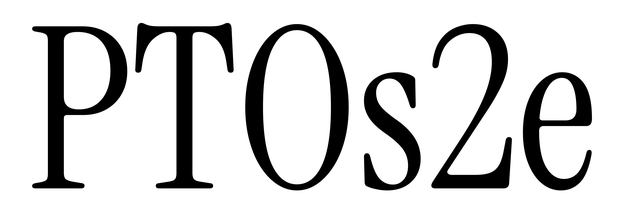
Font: InstrumentSerif-Regular